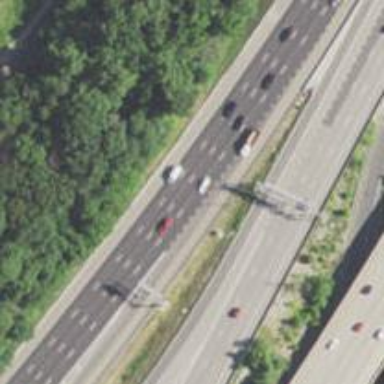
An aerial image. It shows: Motorway junction.